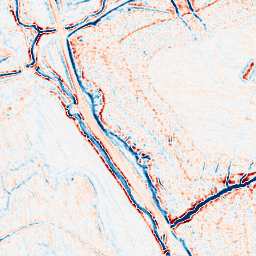
Category: edge_preserving
Decomposition family: bilateral
Decomposition parameters: d: 9
sigma_color: 50
sigma_space: 75
Upsampling method: sinc_blackman
Upsampling parameters: scale: 8
kernel_size: 16
Upsampling scale: 8